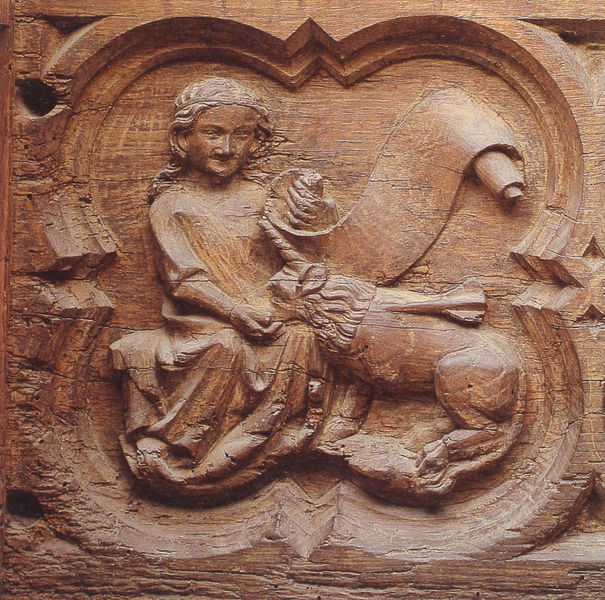
Titel: Kölner Dom, Chorgestühl
Standort: Köln, Dom (EU - D - NRW)
Schlagwörter: flügel, mann, frau, holz, tier, band, mensch, sitzend, mähne, relief, holzschnitt, schoß, knie, verletzt, schnitzerei, streicheln, rolle, kraulen, heiliger, schriftrolle, löwe, pfeil, einhorn, geschnitzt, vierpass, angeschossen